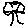
Label: tree